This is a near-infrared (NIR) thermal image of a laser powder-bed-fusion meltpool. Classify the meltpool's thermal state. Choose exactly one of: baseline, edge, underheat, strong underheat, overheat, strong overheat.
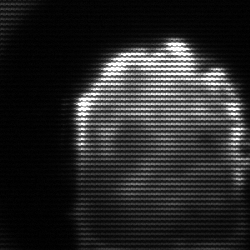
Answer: baseline